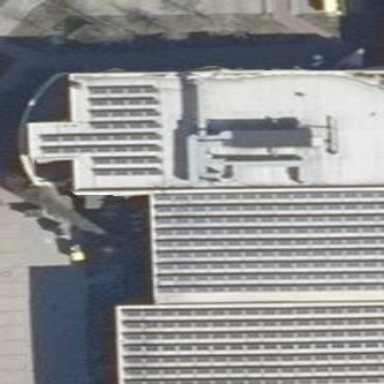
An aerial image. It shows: Part of building.